Question: I want to get location, height and width of a winform on Windows desktop after resize event fire. I try the code below:
'''
private void Form1_Resize(object sender, EventArgs e)
{
if (this.WindowState == FormWindowState.Minimized)
{
MessageBox.Show("Winform :" + Form1.Instance.DesktopBounds);
}
}
'''
Although I resize the winform many times, the value of Form1.Instance.DesktopBounds is not change.

I just wanto to get location, height and width of the winform when I resize it.
Could you give me some advice? And where am I wrong with the code above?
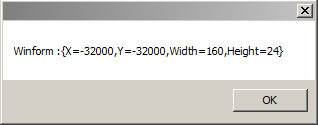
Answer: Use <URL> instead:
> Gets the location of the form in its normal window state.
'''
private void Form1_Resize(object sender, EventArgs e)
{
if (this.WindowState == FormWindowState.Minimized)
{
MessageBox.Show("Winform :" + Form1.Instance.RestoreBounds);
}
}
'''